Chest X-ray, PA view. Patient: 53 years old, sex M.
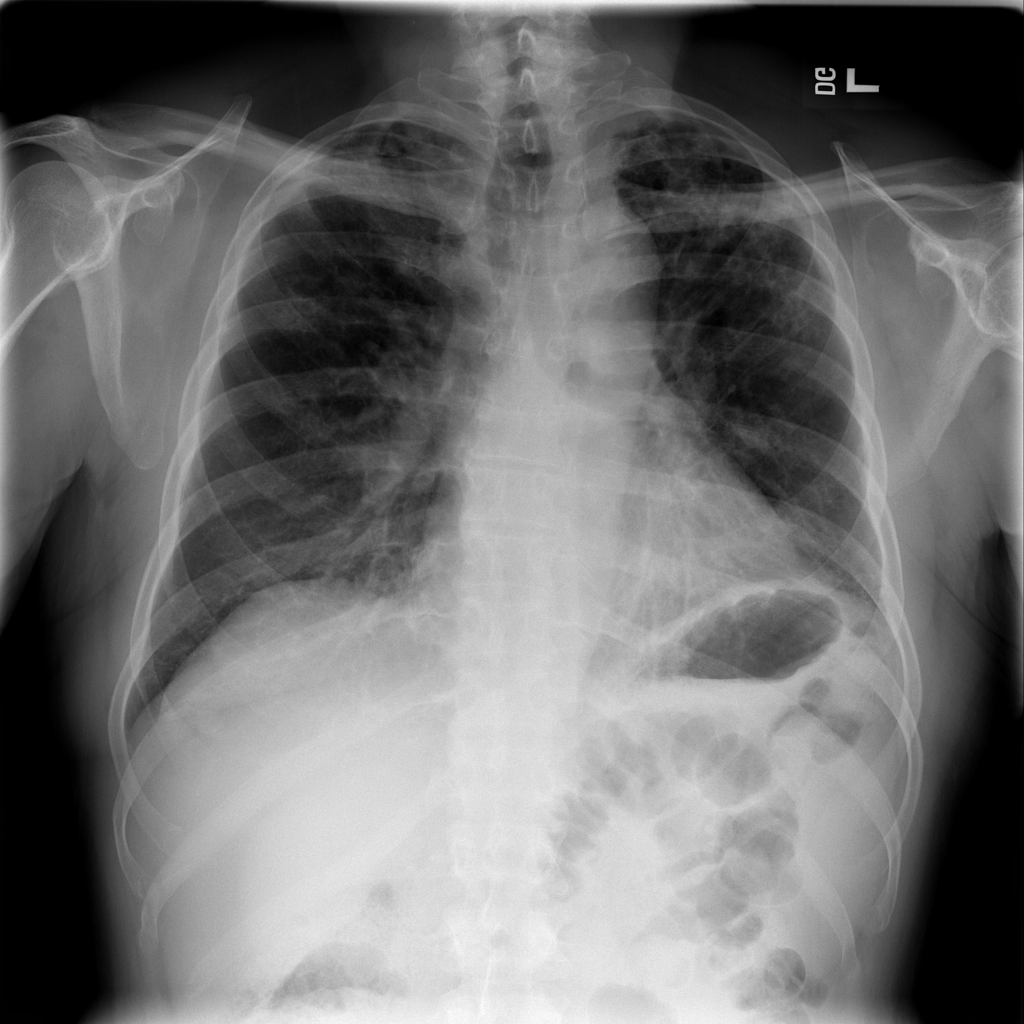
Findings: No Finding